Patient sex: M
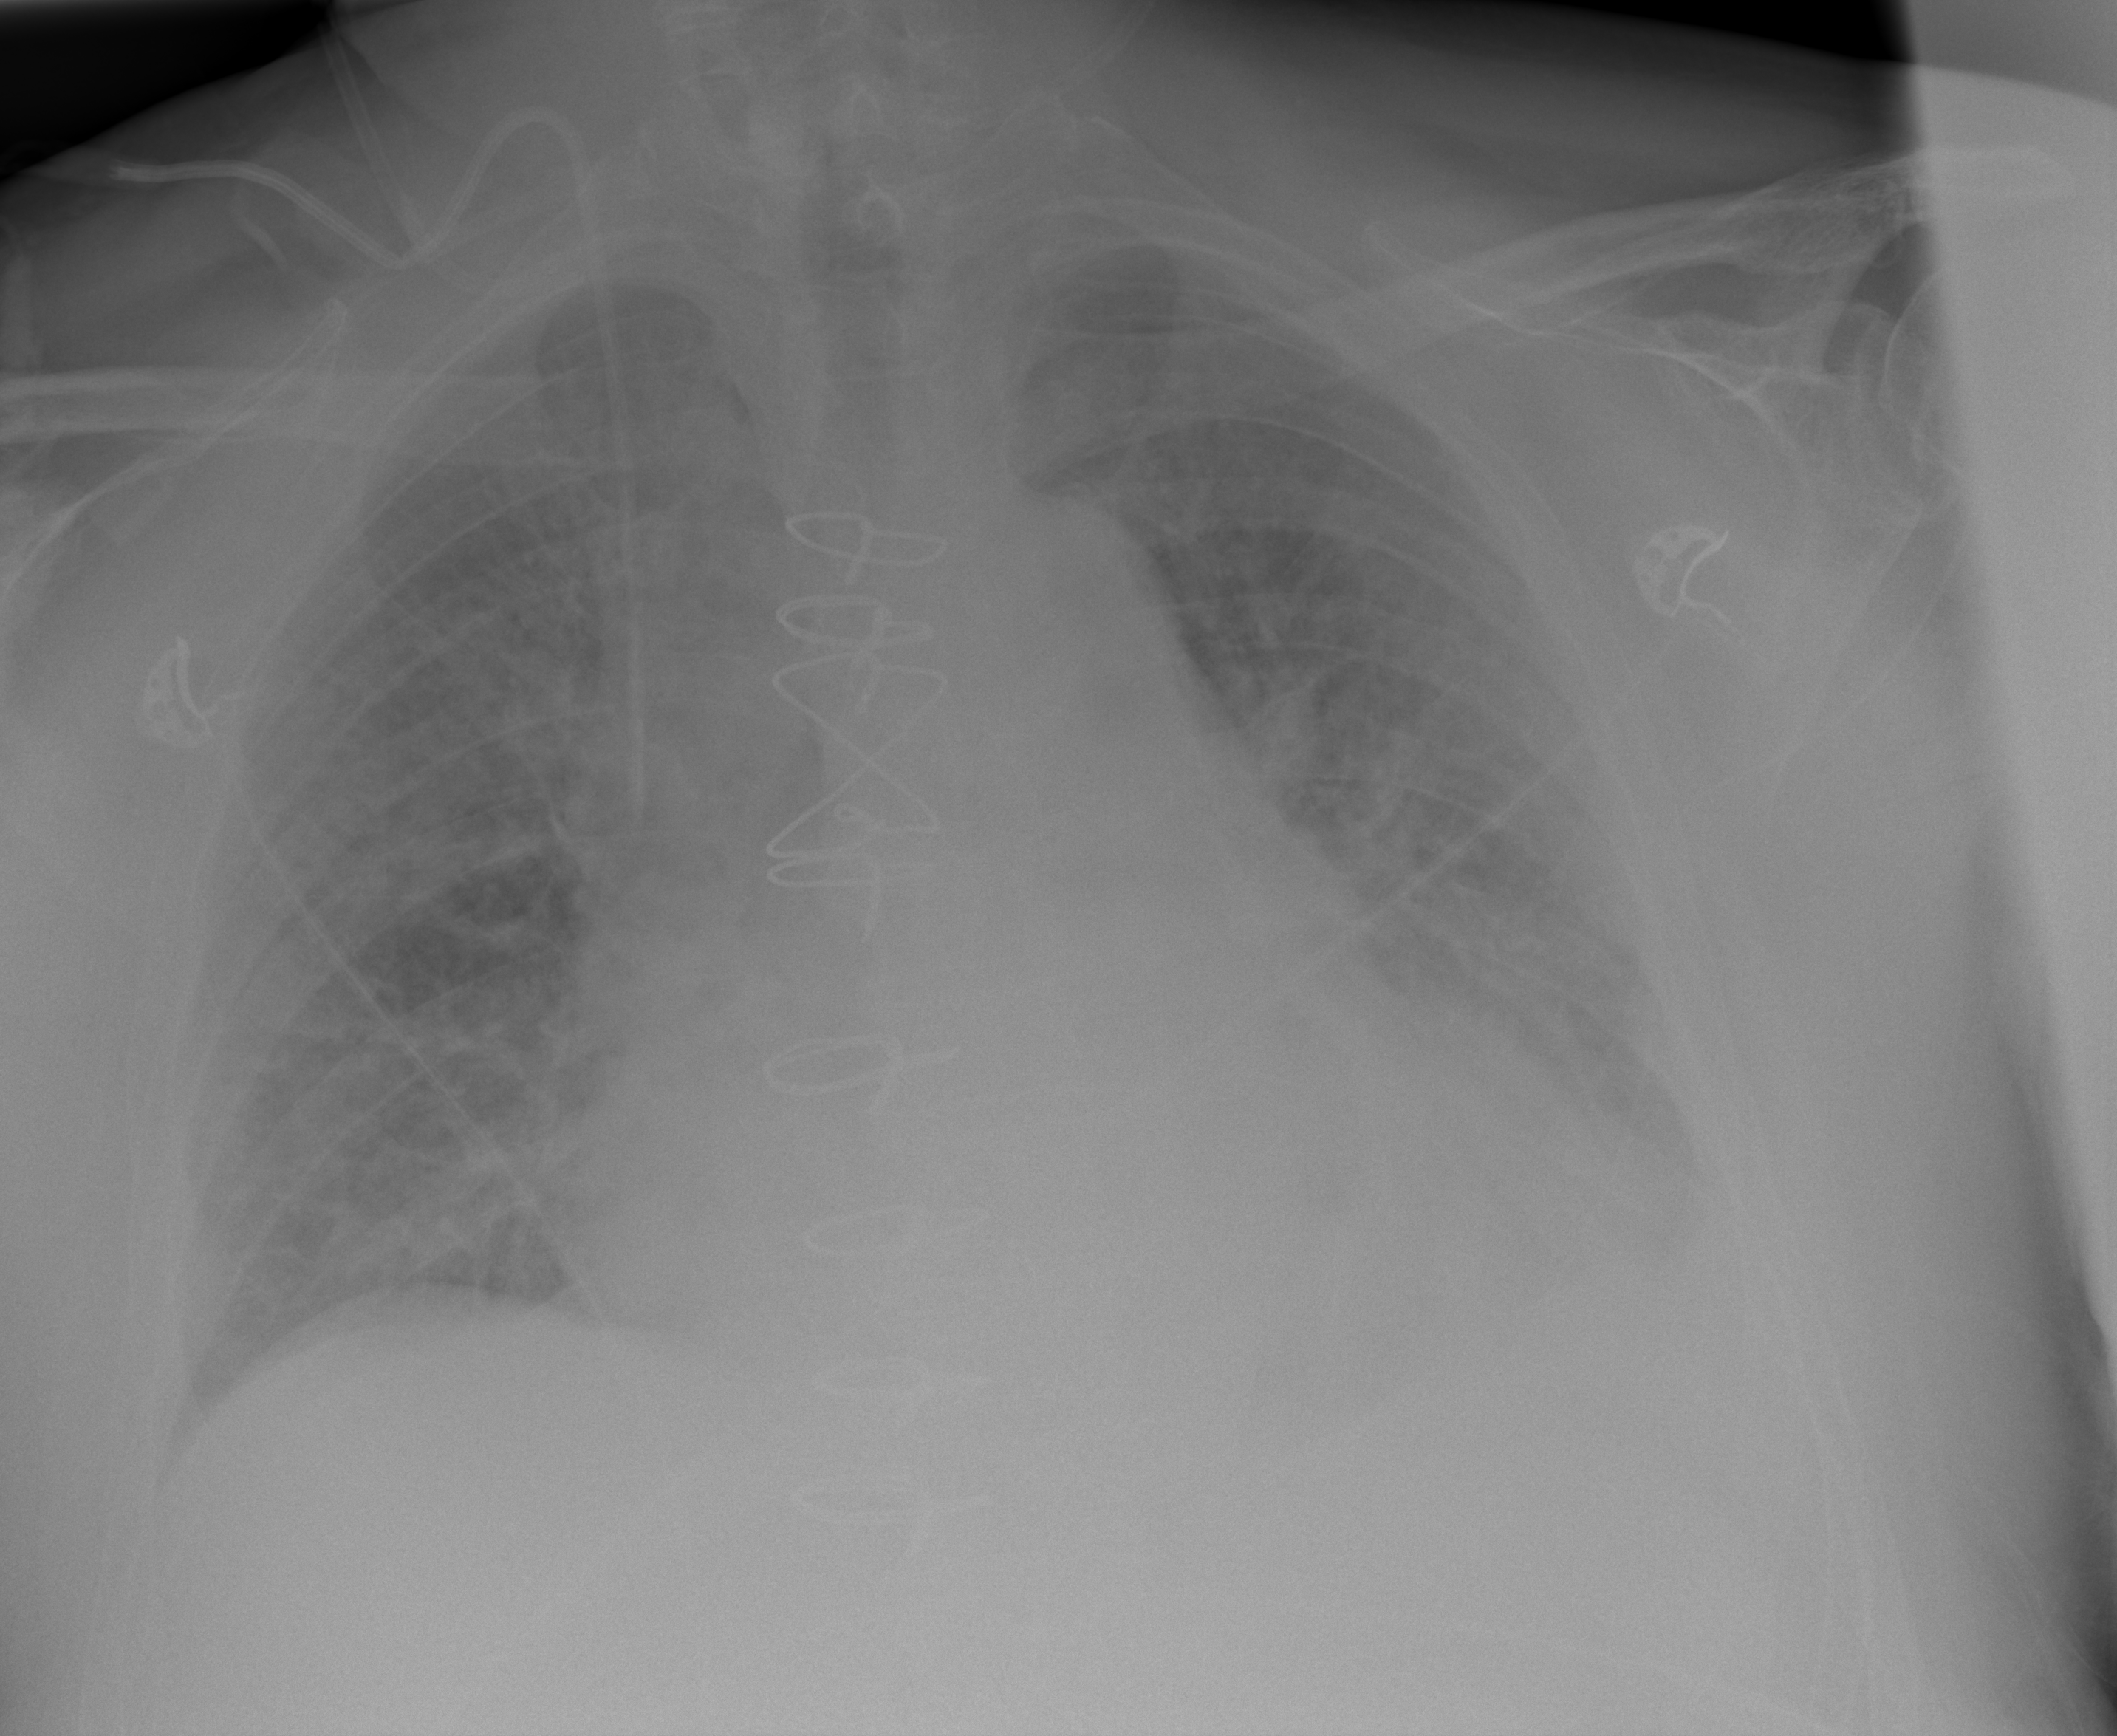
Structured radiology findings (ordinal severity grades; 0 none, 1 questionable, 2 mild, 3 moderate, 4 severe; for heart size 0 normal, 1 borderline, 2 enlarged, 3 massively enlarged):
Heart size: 2
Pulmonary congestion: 3
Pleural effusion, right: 0
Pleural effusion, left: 2
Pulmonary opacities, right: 1
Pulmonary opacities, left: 1
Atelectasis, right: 2
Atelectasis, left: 2